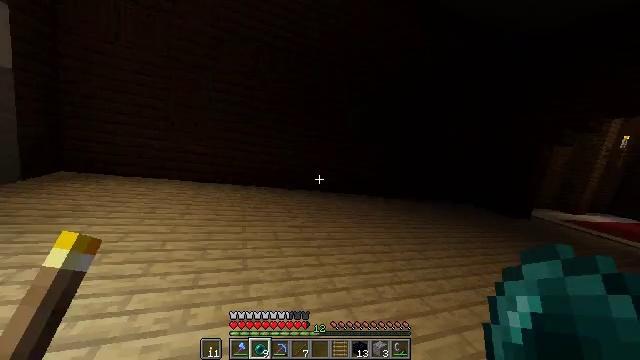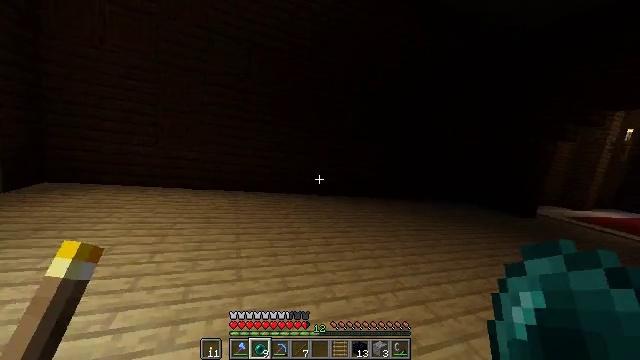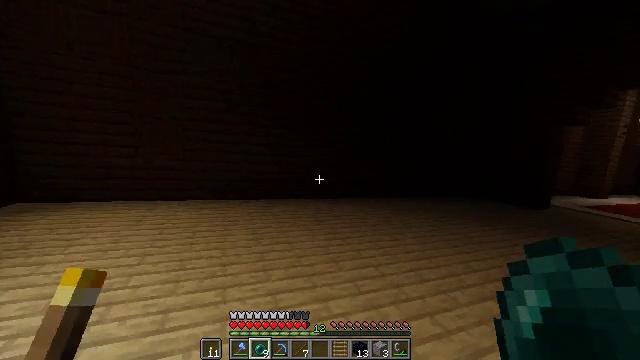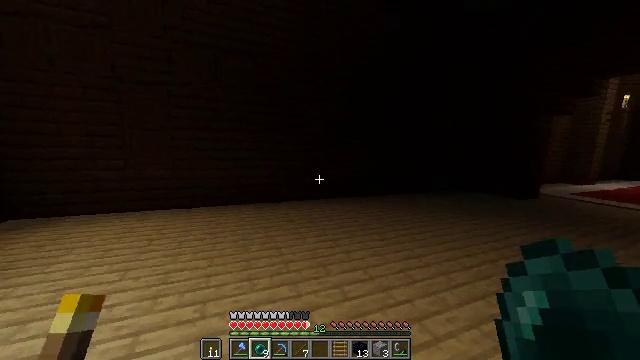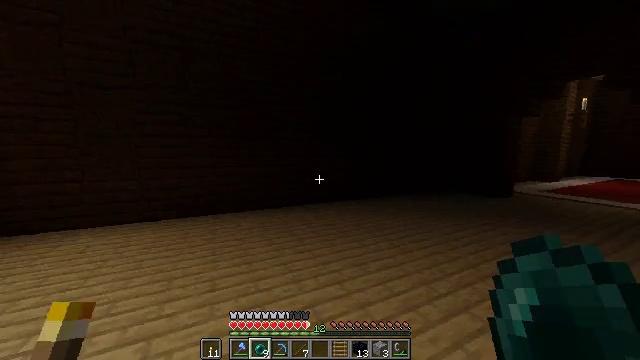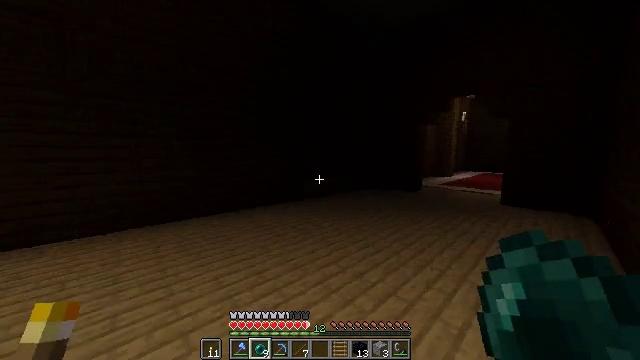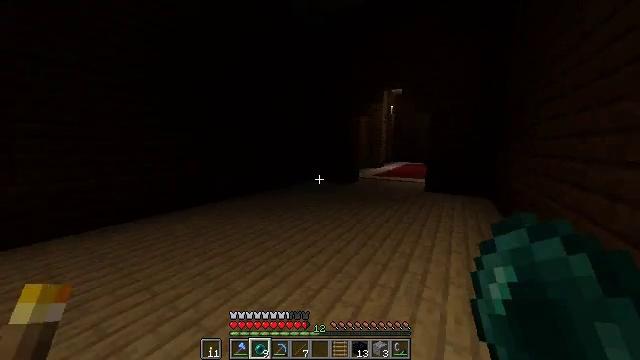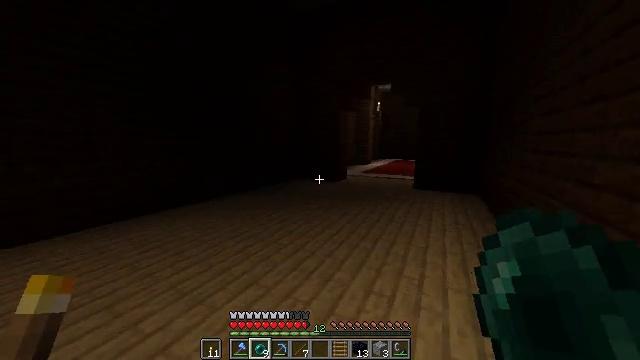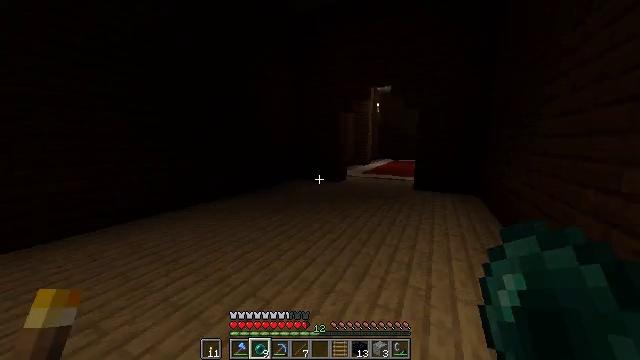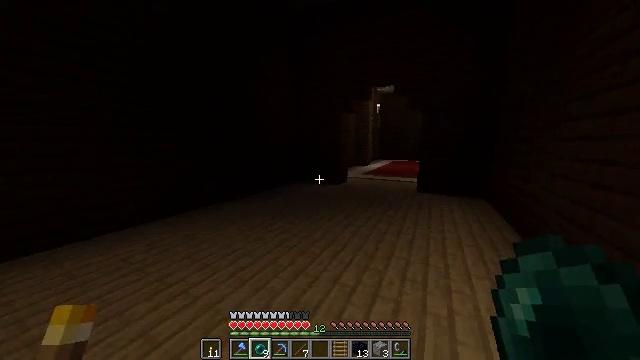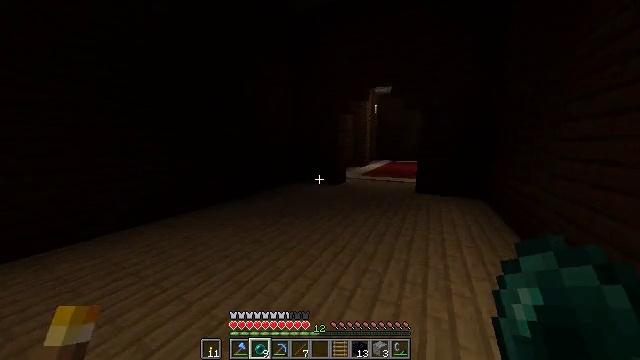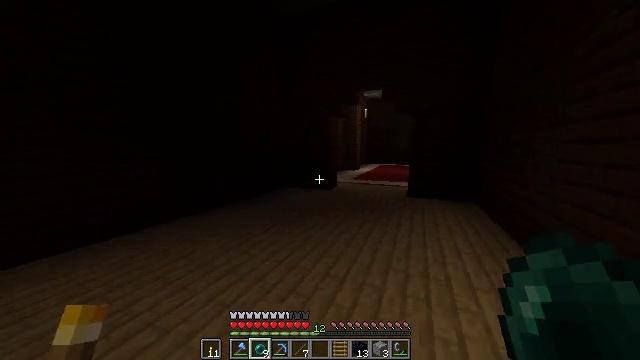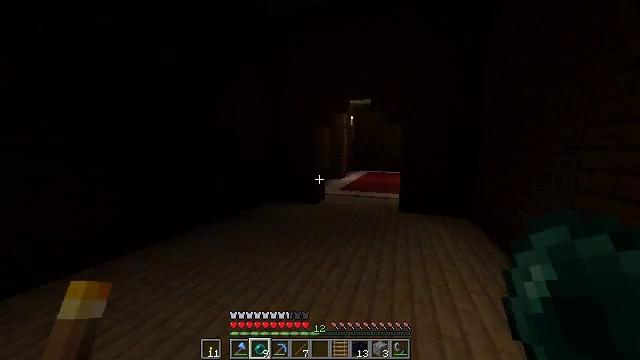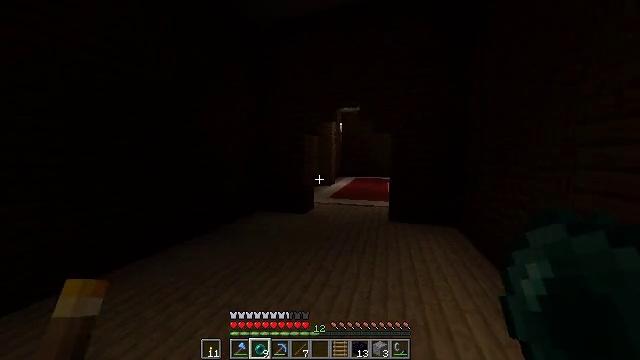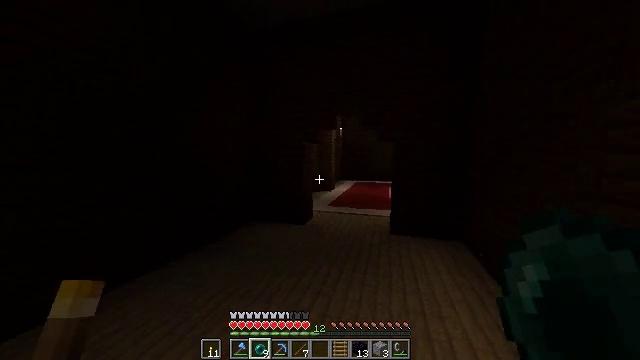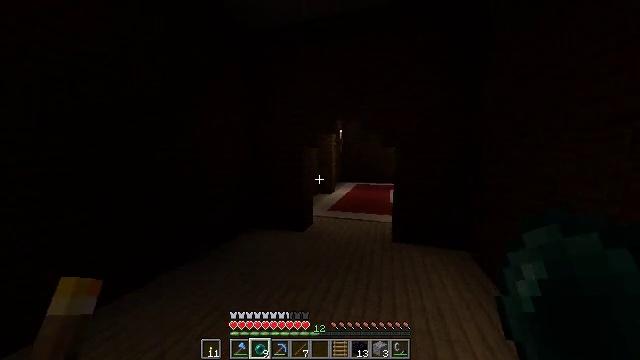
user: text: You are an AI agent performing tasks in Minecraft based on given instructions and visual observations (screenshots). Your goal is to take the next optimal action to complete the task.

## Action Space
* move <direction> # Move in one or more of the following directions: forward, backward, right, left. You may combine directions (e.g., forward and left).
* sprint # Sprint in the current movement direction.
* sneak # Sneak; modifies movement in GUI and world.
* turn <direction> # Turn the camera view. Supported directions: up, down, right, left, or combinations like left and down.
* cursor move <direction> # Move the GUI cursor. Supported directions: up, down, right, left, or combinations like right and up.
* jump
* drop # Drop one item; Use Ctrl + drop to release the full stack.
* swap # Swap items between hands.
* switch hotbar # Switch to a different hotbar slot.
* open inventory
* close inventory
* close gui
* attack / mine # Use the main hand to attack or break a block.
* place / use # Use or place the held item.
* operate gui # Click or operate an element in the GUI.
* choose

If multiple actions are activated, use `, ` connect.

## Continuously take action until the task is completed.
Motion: motion action
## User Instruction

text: Clear the fire from the area.
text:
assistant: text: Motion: move forward and move right, sprint
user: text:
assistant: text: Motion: move forward and move right, sprint
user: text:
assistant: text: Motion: move forward and move right, sprint
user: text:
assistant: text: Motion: move forward, sprint, turn right and up
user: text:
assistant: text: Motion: move forward, sprint, turn right
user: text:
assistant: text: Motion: move forward, sprint, turn right and down
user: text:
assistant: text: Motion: move forward, sprint, turn right
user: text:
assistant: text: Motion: move forward, sprint
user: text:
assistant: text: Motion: move forward, sprint
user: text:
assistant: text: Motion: move forward, sprint
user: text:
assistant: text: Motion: move forward, sprint, turn right
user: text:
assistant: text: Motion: move forward, sprint, turn right, jump
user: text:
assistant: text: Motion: move forward, sprint, turn right and up, jump
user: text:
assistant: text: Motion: move forward, sprint, jump
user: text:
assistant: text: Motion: move forward, sprint, jump
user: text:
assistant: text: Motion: move forward, sprint, jump
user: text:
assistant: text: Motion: move forward, sprint, turn right, jump
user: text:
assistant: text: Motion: move forward, sprint, turn right, jump
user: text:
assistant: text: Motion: move forward, sprint, turn right, jump
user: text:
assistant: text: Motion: move forward, sprint, turn right, jump
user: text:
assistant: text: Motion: move forward, sprint, turn right, jump
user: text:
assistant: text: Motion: move forward, sprint, turn right, jump
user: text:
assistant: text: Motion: move forward, sprint, jump
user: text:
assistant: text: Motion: move forward, sprint, jump
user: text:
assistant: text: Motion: move forward, sprint, jump
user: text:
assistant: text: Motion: move forward, sprint, jump
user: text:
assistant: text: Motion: move forward, sprint, jump
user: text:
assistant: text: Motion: move forward, sprint, jump
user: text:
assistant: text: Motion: move forward, sprint, jump
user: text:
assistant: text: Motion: move forward, sprint, jump